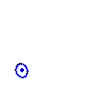
Particle: proton